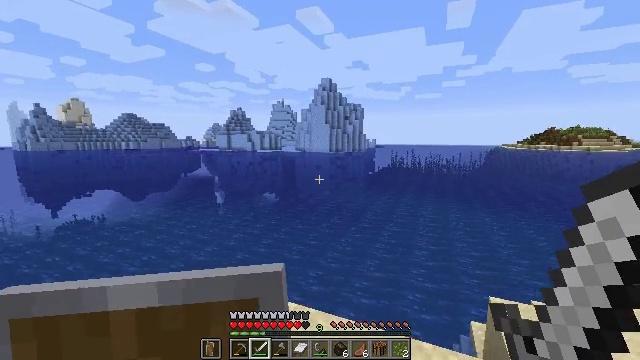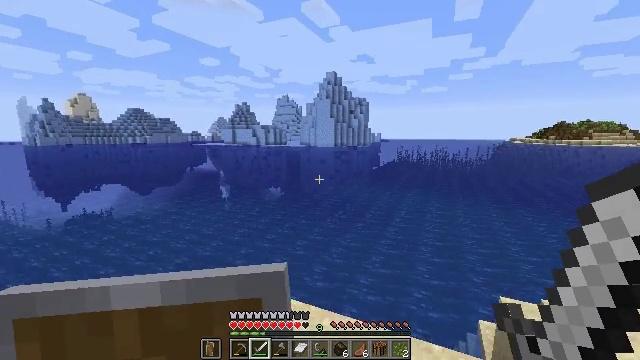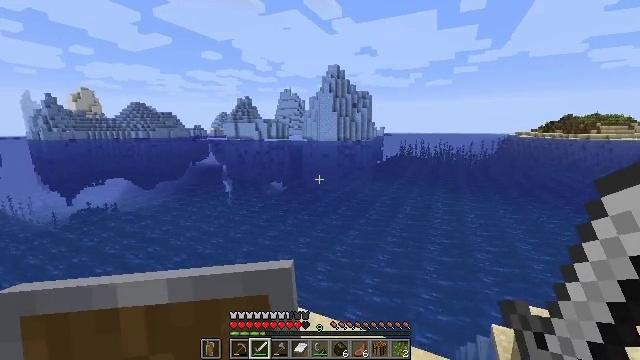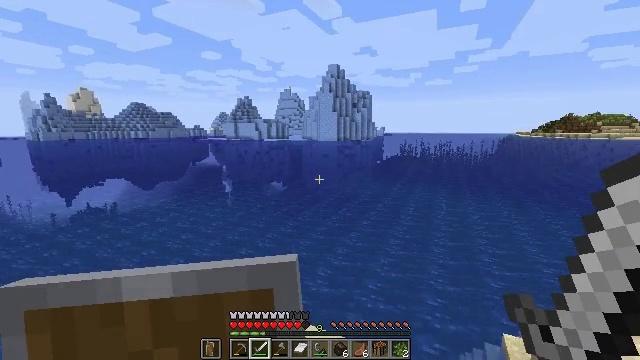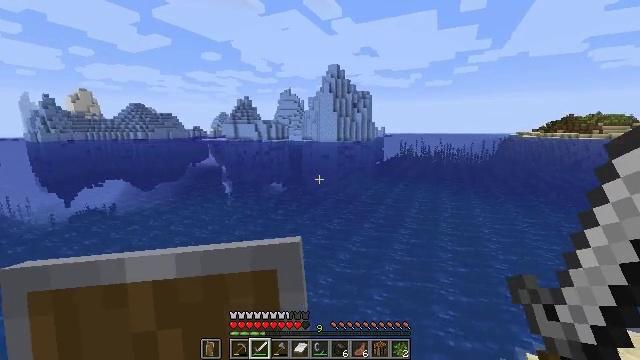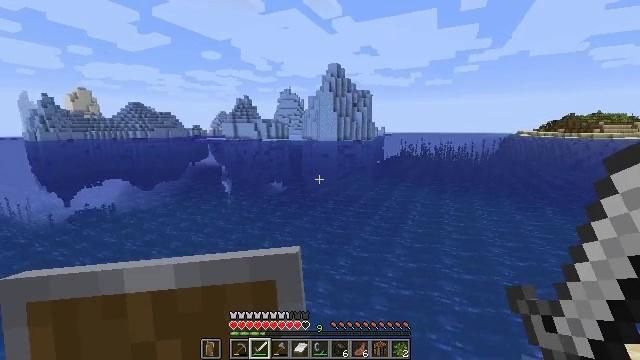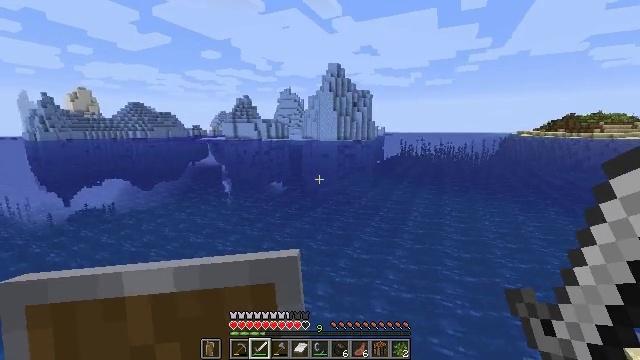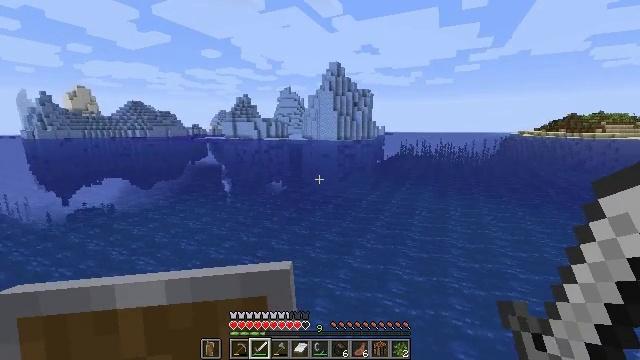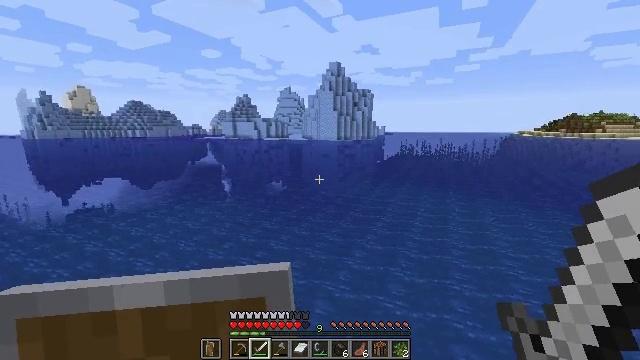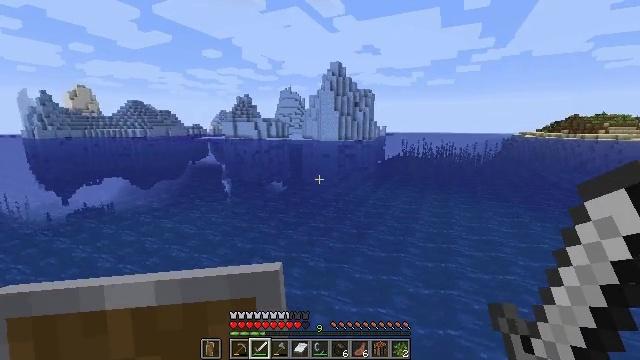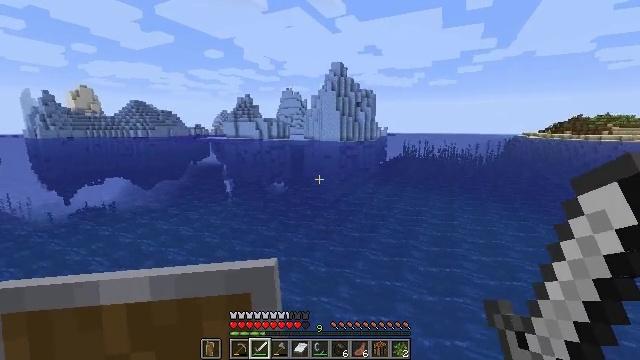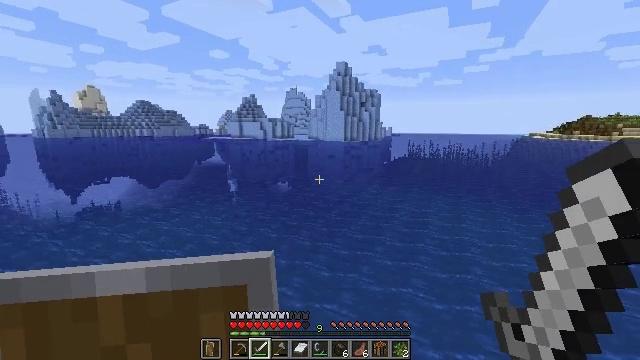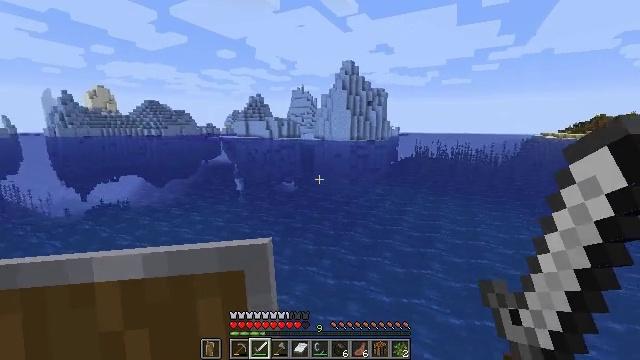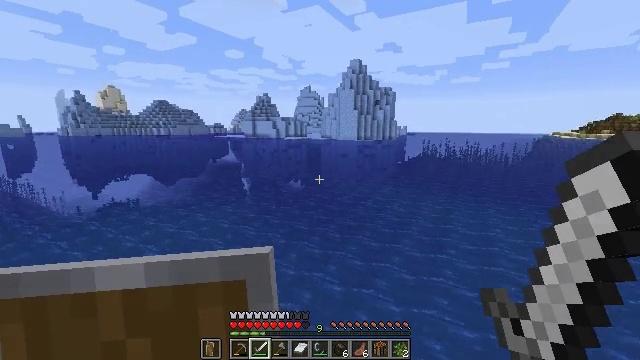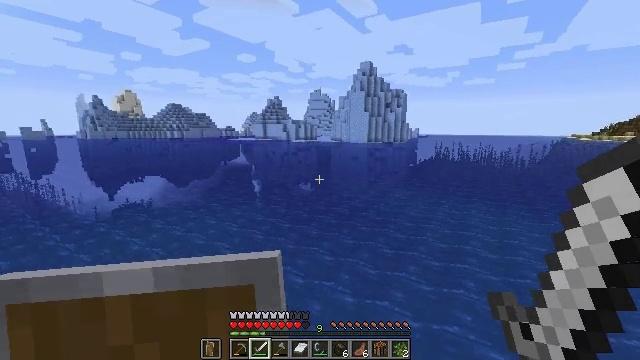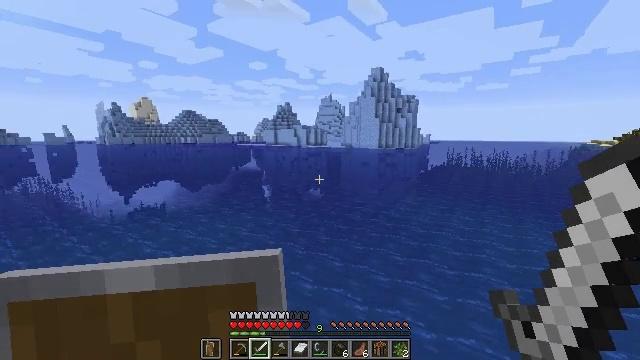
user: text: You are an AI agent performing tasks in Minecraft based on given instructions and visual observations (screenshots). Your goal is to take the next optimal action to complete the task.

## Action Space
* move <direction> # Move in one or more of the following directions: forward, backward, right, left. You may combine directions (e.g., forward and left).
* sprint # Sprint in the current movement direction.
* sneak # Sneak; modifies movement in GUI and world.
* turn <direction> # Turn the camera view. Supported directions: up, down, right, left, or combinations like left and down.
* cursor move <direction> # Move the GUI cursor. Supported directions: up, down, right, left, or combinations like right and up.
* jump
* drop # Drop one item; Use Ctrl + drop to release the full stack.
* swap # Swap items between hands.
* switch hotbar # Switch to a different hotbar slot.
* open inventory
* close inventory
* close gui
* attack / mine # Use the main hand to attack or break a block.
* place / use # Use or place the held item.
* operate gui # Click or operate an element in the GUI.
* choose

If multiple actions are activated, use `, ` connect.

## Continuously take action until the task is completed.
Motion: motion action
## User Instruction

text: Break packed ice to add to inventory.
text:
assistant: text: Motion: move forward, turn left and down
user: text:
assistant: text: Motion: move forward, turn down
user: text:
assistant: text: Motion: move forward
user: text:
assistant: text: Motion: move forward
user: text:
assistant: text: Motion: move forward
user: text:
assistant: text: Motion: move forward
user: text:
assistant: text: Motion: move forward
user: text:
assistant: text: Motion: move forward
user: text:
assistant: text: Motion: move forward
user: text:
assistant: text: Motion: move forward
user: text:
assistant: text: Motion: move forward
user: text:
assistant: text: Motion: move forward, turn left
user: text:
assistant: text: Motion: move forward, turn left
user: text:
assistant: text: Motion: move forward, turn left
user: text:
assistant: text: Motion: move forward, turn left and up
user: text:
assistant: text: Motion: move forward
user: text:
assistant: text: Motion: move forward
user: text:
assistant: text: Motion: move forward
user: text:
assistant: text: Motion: move forward, turn up
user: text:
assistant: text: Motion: move forward, turn up
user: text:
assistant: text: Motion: move forward
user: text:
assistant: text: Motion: move forward
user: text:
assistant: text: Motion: move forward
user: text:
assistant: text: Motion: move forward
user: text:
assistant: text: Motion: move forward, sprint
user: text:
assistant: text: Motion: move forward, sprint
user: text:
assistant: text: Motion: move forward, sprint
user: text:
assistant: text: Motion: move forward, sprint
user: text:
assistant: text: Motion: move forward, sprint
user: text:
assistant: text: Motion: move forward, sprint